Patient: sex F, age 57
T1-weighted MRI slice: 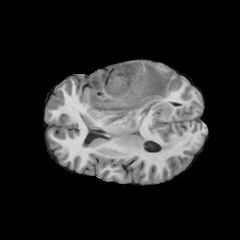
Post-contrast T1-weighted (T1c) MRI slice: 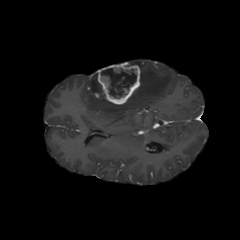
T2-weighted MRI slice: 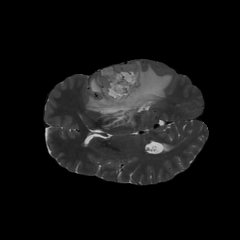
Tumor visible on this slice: yes
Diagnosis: Glioblastoma, IDH-wildtype
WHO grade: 4